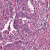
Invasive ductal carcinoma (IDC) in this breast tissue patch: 1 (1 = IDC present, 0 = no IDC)